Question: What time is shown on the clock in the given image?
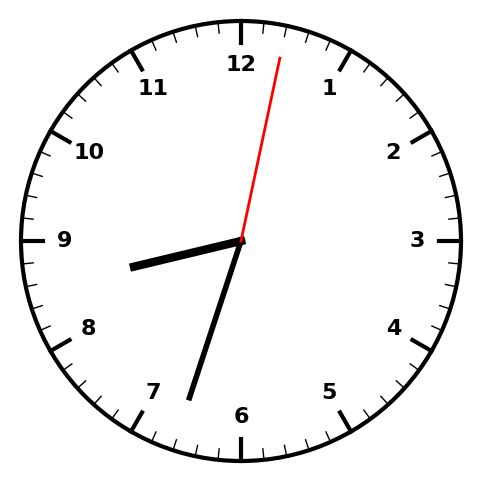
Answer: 08:33:02